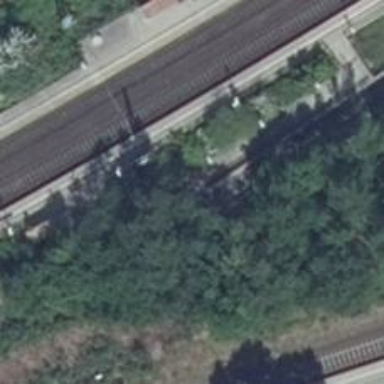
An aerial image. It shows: Cycleway with ramp.